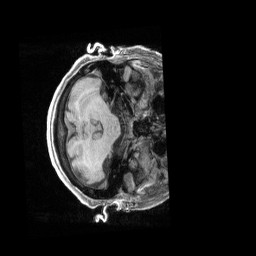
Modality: T1w
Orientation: axial
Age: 69
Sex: female
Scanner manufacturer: siemens
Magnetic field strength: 3 T
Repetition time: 2.4 s
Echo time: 0.00228 s